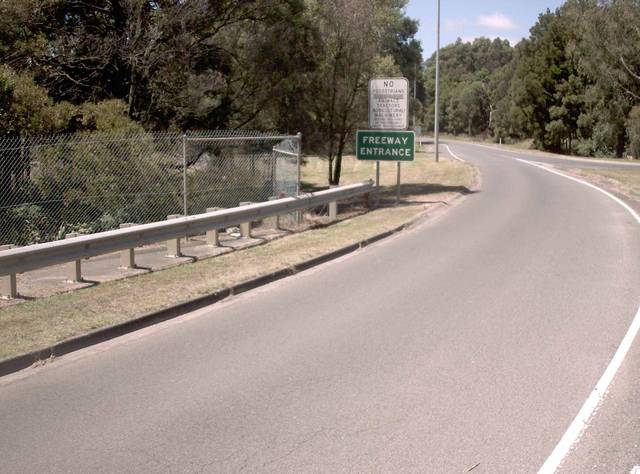
Region: Australia
Coordinates: -38.169, 145.932